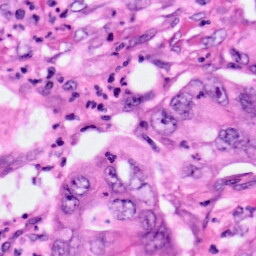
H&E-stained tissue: Pancreatic